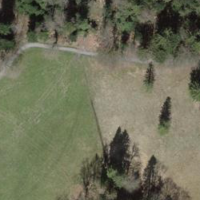
EUNIS habitat code: 43
Species observed at this site:
Lamium galeobdolon